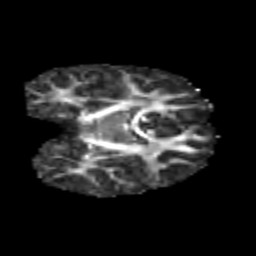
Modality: FA
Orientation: coronal
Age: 6
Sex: female
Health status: healthy